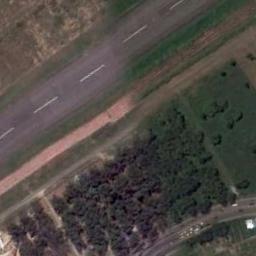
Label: runway